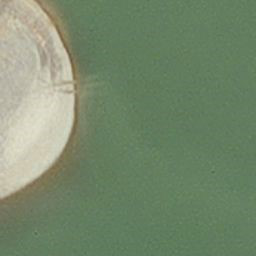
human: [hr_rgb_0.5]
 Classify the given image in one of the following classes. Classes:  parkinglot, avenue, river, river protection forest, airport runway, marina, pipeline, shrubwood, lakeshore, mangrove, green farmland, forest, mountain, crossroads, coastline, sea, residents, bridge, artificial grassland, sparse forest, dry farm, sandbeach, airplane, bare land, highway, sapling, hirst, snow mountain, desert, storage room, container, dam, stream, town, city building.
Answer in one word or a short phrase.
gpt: hirst